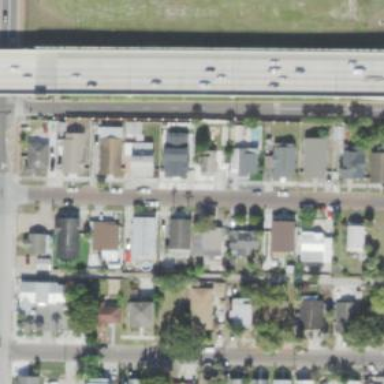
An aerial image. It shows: Residential area consisting of single-family homes.